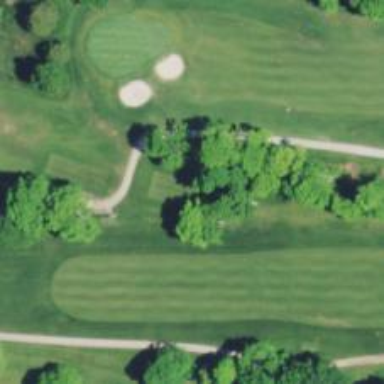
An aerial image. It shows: Grass area designated as golf tee.